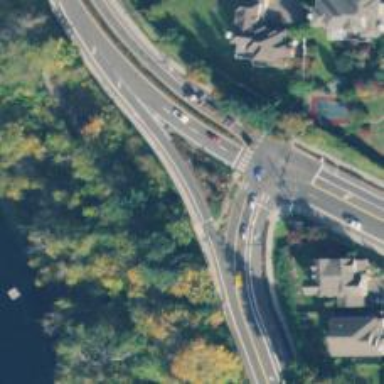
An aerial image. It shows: Asphalt road at the secondary link level.